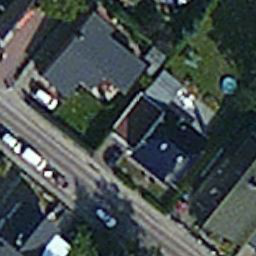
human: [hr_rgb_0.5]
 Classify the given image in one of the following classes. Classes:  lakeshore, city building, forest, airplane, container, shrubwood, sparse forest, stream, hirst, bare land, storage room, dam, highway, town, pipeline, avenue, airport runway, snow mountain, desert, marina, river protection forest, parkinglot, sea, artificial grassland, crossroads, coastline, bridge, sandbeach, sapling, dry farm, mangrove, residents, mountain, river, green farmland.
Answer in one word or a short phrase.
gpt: residents